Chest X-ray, PA view. Patient: 65 years old, sex M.
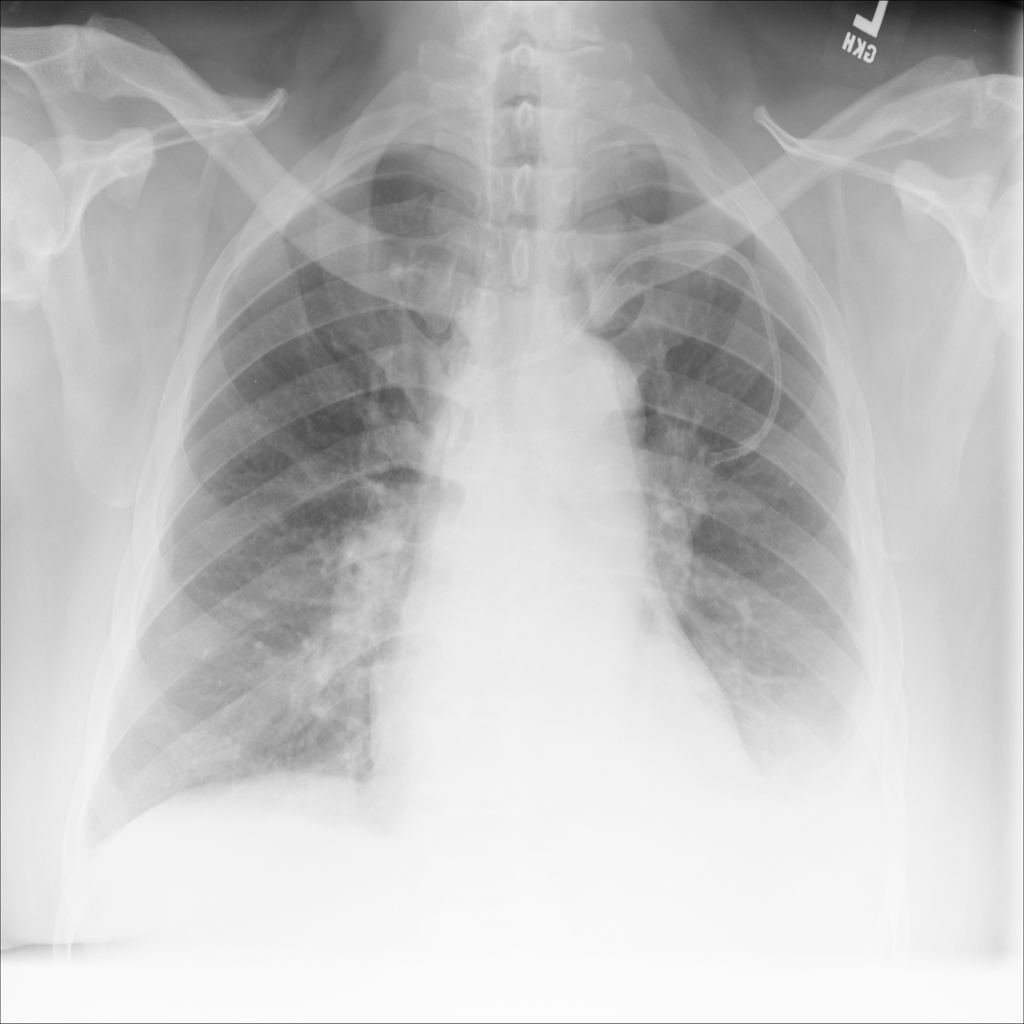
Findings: Effusion